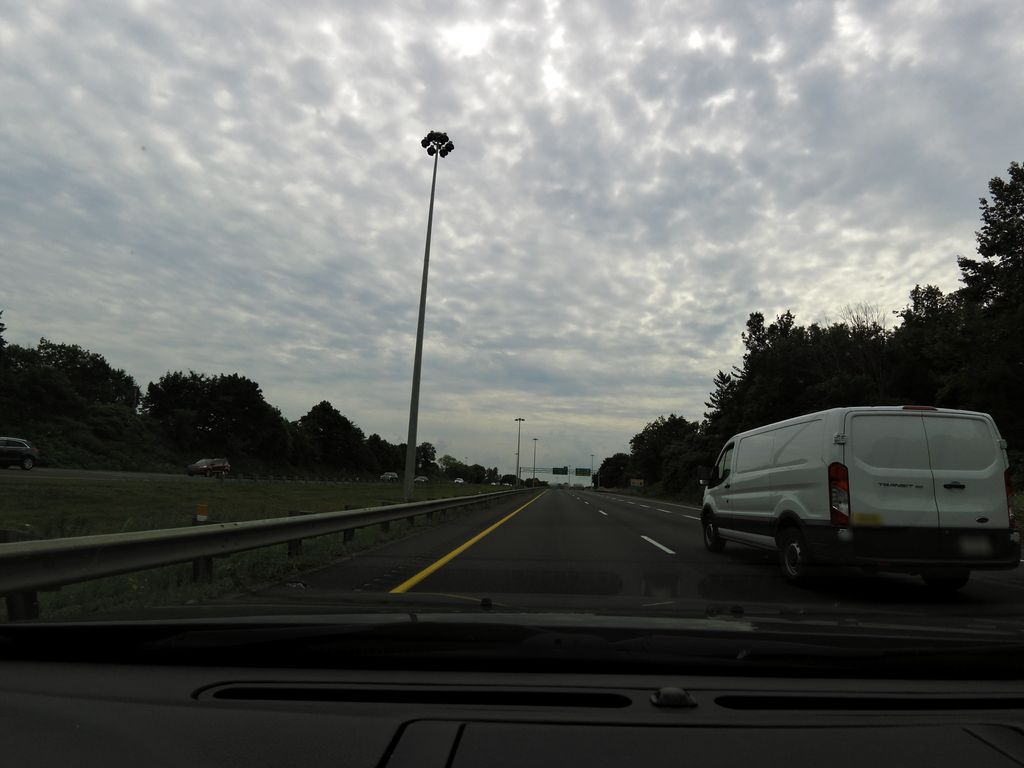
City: hamilton